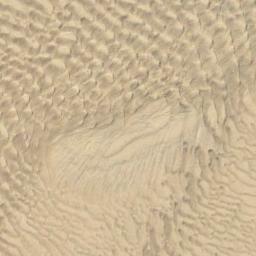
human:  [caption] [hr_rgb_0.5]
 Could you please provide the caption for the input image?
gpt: The desert has yellow sand, Some trellis dunes and sand ripples .

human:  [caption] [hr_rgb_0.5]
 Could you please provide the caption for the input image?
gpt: The desert is full of white sand .

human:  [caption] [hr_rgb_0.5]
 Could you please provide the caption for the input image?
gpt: This is a yellow desert with dense wavy stripes .

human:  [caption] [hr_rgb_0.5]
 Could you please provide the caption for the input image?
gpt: There are parallel lines in this desert .

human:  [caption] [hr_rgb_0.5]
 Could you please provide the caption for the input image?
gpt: A yellow desert with many dunes .